Question: I'm trying to connect my input range value change with an output. I mean when I move the range input the current value should be shown in the site. I tried it via using 'form' with '"oninput"' and '<output>'. It works but I would like to know how to use it with JS. When I use 'forEach', the one input value which I change applies on other inputs. How to change only the corresponding output?
Below the image

'''
window.addEventListener("DOMContentLoaded", () => {
const filters = document.querySelectorAll(".filters input"),
output = document.querySelectorAll("output");
function handleUpdate() {
const suffix = this.dataset.sizing || "";
document.documentElement.style.setProperty(
'--${this.name}',
this.value + suffix
);
output.forEach((out) => {
out.value = this.value;
});
}
filters.forEach((input) => input.addEventListener("change", handleUpdate));
filters.forEach((input) => input.addEventListener("mousemove", handleUpdate));
});
'''
'''
label {
display: block;
}
'''
'''
<div class="filters">
<label>
Blur:
<input
name="blur"
data-sizing="px"
type="range"
min="0"
max="10"
value="0"
id="blur"
/>
<output name="result" for="blur">0</output>
</label>
<label>
Invert:
<input
name="invert"
data-sizing="%"
type="range"
min="0"
max="100"
value="0"
id="invert"
/>
<output name="result">0</output>
</label>
<label>
Sepia:
<input
name="sepia"
data-sizing="%"
type="range"
min="0"
max="100"
value="0"
id="sepia"
/>
<output name="result">0</output>
</label>
<label>
Saturate:
<input
name="saturate"
data-sizing="%"
type="range"
min="0"
max="200"
value="100"
id="saturate"
/>
<output name="result">100</output>
</label>
<label>
Hue rotate:
<input
name="hue"
data-sizing="deg"
type="range"
min="0"
max="360"
value="0"
id="hue"
/>
<output name="result">0</output>
</label>
</div>
'''
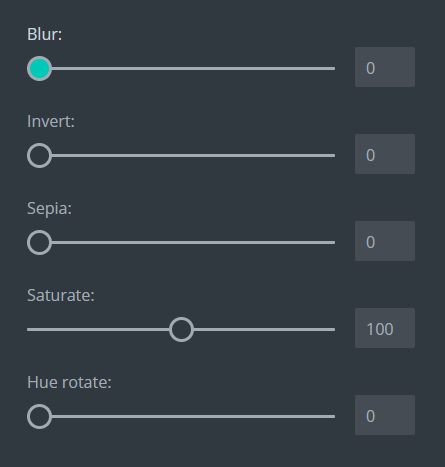
Answer: You are looping with every call of 'handleUpdate()' through all 'output' elements with 'output.forEach(...'. To select only the corresponding 'output' element you could use 'nextElementSibling' (if the next sibling is the 'output'):
'''
this.nextElementSibling.value = this.value;
'''
'''
window.addEventListener("DOMContentLoaded", () => {
const filters = document.querySelectorAll(".filters input"),
output = document.querySelectorAll("output");
function handleUpdate() {
const suffix = this.dataset.sizing || "";
document.documentElement.style.setProperty(
'--${this.name}',
this.value + suffix
);
this.nextElementSibling.value = this.value;
}
filters.forEach((input) => input.addEventListener("change", handleUpdate));
filters.forEach((input) => input.addEventListener("mousemove", handleUpdate));
});
'''
'''
label {
display: block;
}
'''
'''
<div class="filters">
<label>
Blur:
<input
name="blur"
data-sizing="px"
type="range"
min="0"
max="10"
value="0"
id="blur"
/>
<output name="result" for="blur">0</output>
</label>
<label>
Invert:
<input
name="invert"
data-sizing="%"
type="range"
min="0"
max="100"
value="0"
id="invert"
/>
<output name="result">0</output>
</label>
<label>
Sepia:
<input
name="sepia"
data-sizing="%"
type="range"
min="0"
max="100"
value="0"
id="sepia"
/>
<output name="result">0</output>
</label>
<label>
Saturate:
<input
name="saturate"
data-sizing="%"
type="range"
min="0"
max="200"
value="100"
id="saturate"
/>
<output name="result">100</output>
</label>
<label>
Hue rotate:
<input
name="hue"
data-sizing="deg"
type="range"
min="0"
max="360"
value="0"
id="hue"
/>
<output name="result">0</output>
</label>
</div>
'''
---
Alternatively you could select the parent with 'parentElement'and then the 'output', for example if the 'output' isn't a direct sibling of the input:
'''
this.parentElement.querySelector('output').value = this.value;
'''
'''
window.addEventListener("DOMContentLoaded", () => {
const filters = document.querySelectorAll(".filters input"),
output = document.querySelectorAll("output");
function handleUpdate() {
const suffix = this.dataset.sizing || "";
document.documentElement.style.setProperty(
'--${this.name}',
this.value + suffix
);
this.parentElement.querySelector('output').value = this.value;
}
filters.forEach((input) => input.addEventListener("change", handleUpdate));
filters.forEach((input) => input.addEventListener("mousemove", handleUpdate));
});
'''
'''
label {
display: block;
}
'''
'''
<div class="filters">
<label>
Blur:
<input
name="blur"
data-sizing="px"
type="range"
min="0"
max="10"
value="0"
id="blur"
/>
<output name="result" for="blur">0</output>
</label>
<label>
Invert:
<input
name="invert"
data-sizing="%"
type="range"
min="0"
max="100"
value="0"
id="invert"
/>
<output name="result">0</output>
</label>
<label>
Sepia:
<input
name="sepia"
data-sizing="%"
type="range"
min="0"
max="100"
value="0"
id="sepia"
/>
<output name="result">0</output>
</label>
<label>
Saturate:
<input
name="saturate"
data-sizing="%"
type="range"
min="0"
max="200"
value="100"
id="saturate"
/>
<output name="result">100</output>
</label>
<label>
Hue rotate:
<input
name="hue"
data-sizing="deg"
type="range"
min="0"
max="360"
value="0"
id="hue"
/>
<output name="result">0</output>
</label>
</div>
'''